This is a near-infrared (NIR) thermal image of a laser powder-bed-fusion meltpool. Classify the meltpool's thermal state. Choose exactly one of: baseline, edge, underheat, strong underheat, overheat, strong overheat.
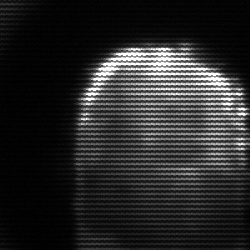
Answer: baseline